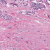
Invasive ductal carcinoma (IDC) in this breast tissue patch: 1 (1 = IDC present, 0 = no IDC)